Brain MRI, t1w sequence, axial 2D slice.
Patient: age 27, sex F, weight 90 kg, height 1.9 m
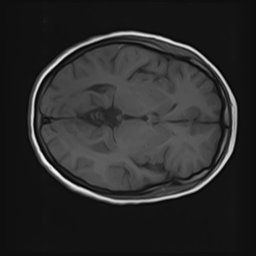